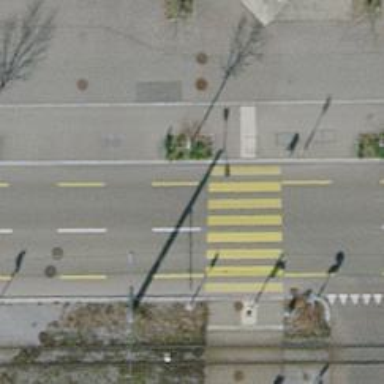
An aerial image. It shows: Uncontrolled zebra crossing on the road.